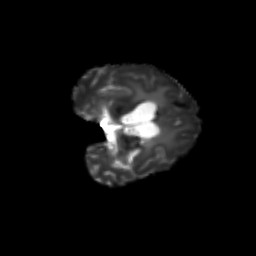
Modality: T2w
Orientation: coronal
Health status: ill
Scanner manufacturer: siemens
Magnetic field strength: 3 T
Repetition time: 6.8 s
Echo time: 0.097 s